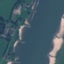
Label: River